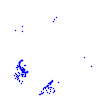
Particle: proton